Field crop: maize
Growth stage: 2
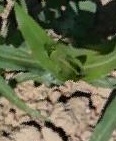
Species: maize